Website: bh-photo
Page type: address-validator
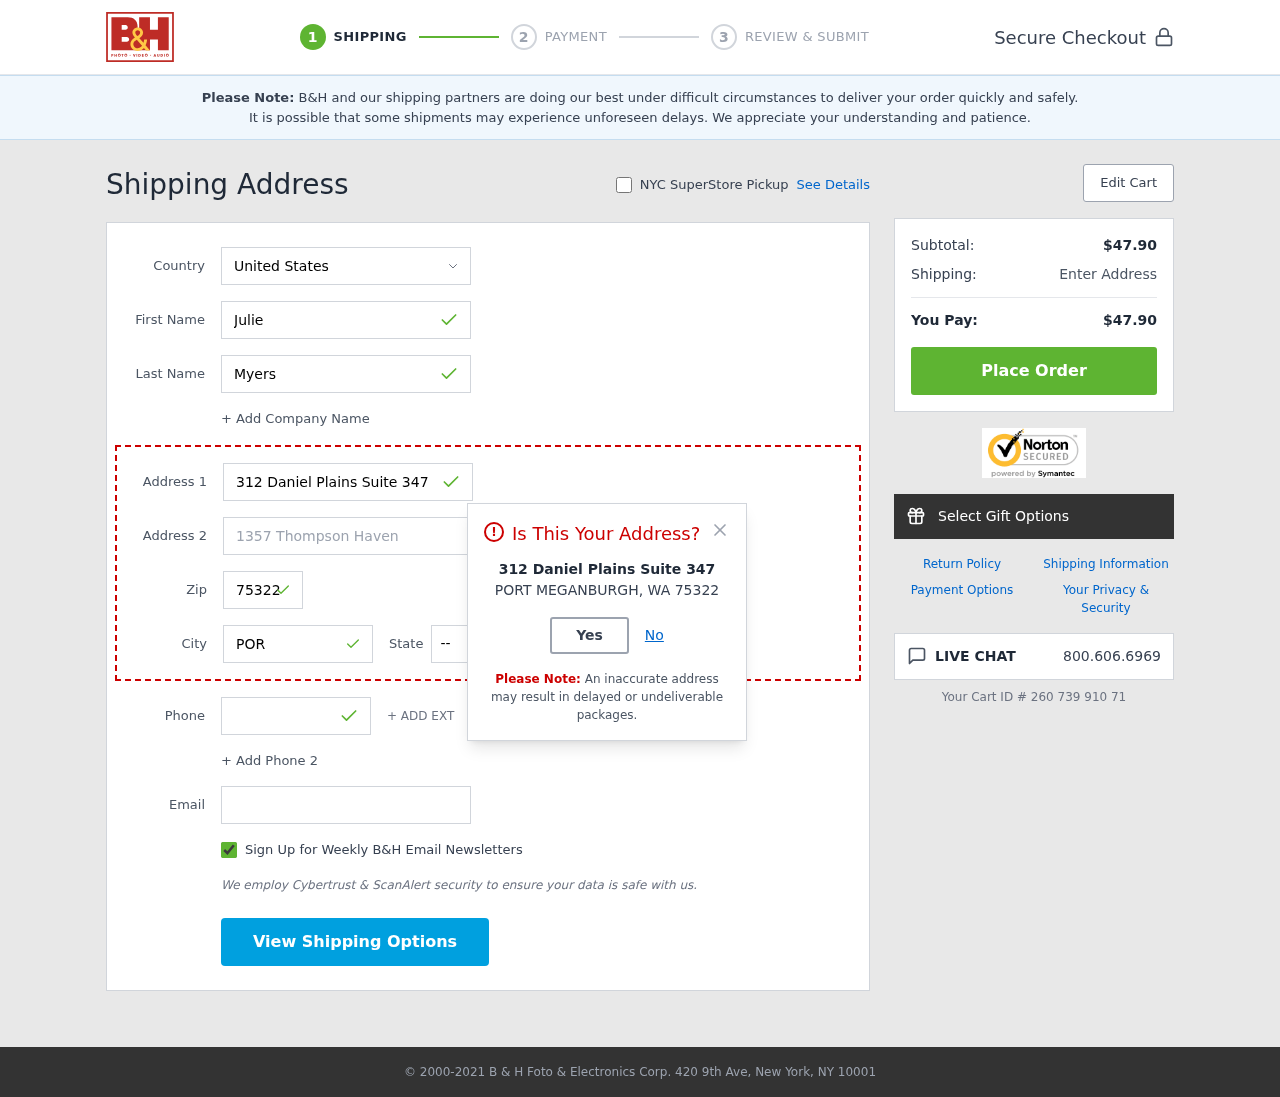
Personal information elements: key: PII_CITY
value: Port Meganburgh
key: PII_COUNTRY
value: United States
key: PII_EMAIL
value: jmyers@hotmail.com
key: PII_FIRSTNAME
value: Julie
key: PII_LASTNAME
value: Myers
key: PII_PHONE
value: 8145674889
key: PII_POSTCODE
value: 75322
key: PII_STATE_ABBR
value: WA
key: PII_STREET
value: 312 Daniel Plains Suite 347
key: PII_STREET2
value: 1357 Thompson Haven
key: PII_CITY_MODAL
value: PORT MEGANBURGH
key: PII_POSTCODE_FULL
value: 75322
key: PII_POSTCODE_NUMERIC
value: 75322
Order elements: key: ORDER_SUBTOTAL
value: $47.90
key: ORDER_TOTAL
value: $47.90
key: ORDER_ID
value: Your Cart ID # 260 739 910 71